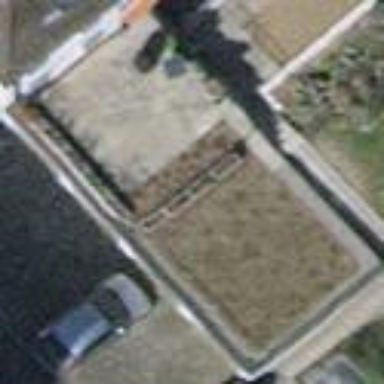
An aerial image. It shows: Group of garages.